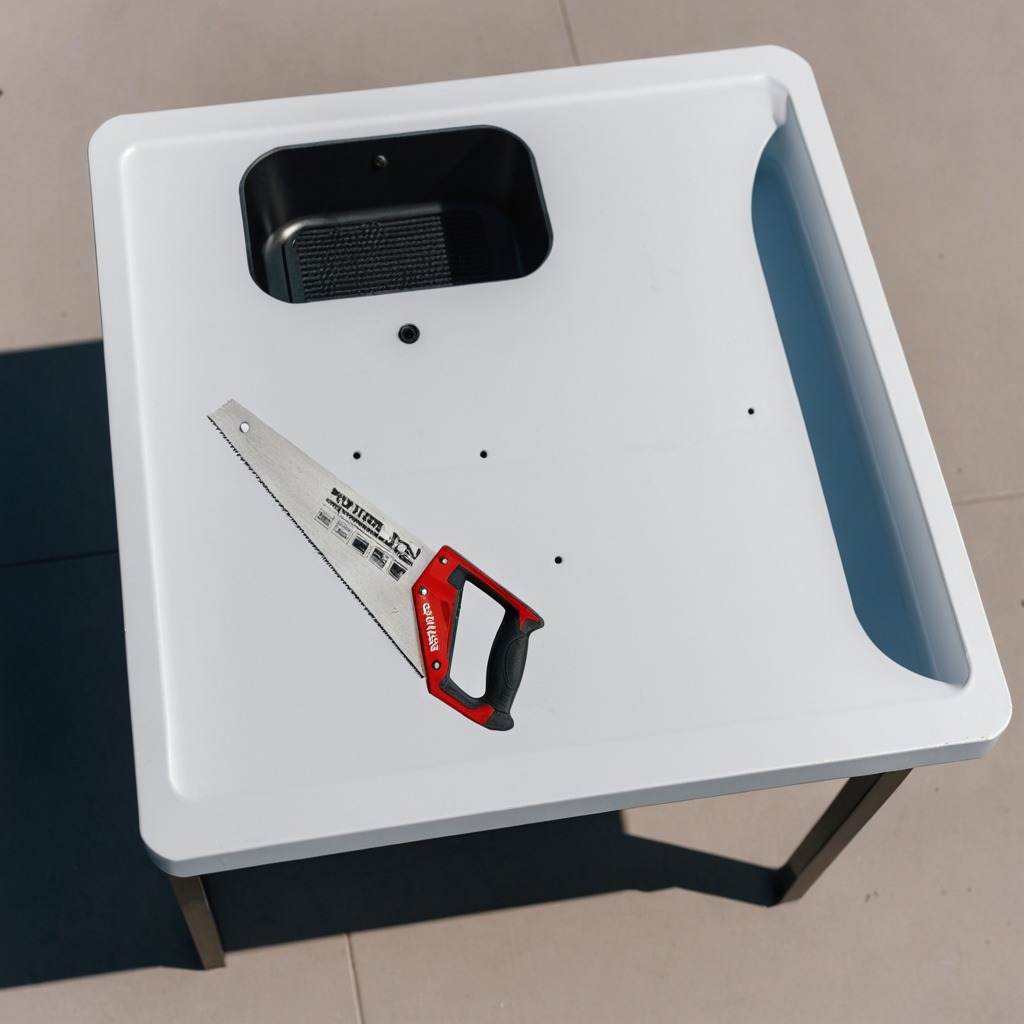
A metal saw is lying on a utility table in a temporary outdoor tool station.